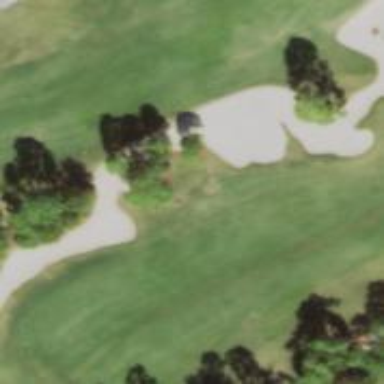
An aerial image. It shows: Golf fairway surrounded by grass.